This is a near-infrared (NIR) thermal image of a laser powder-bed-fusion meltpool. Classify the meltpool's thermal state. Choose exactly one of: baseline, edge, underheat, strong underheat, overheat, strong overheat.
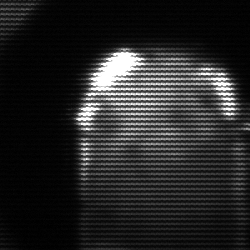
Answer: baseline